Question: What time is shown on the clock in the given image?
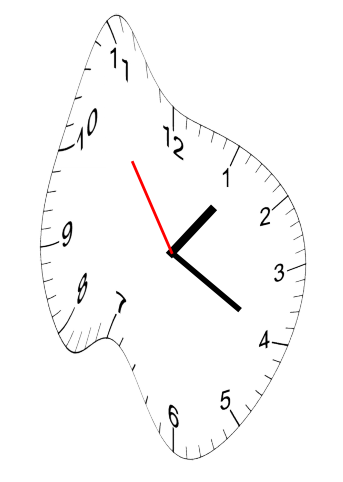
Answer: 01:19:54